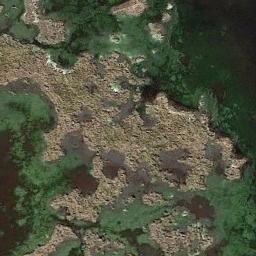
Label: wetland